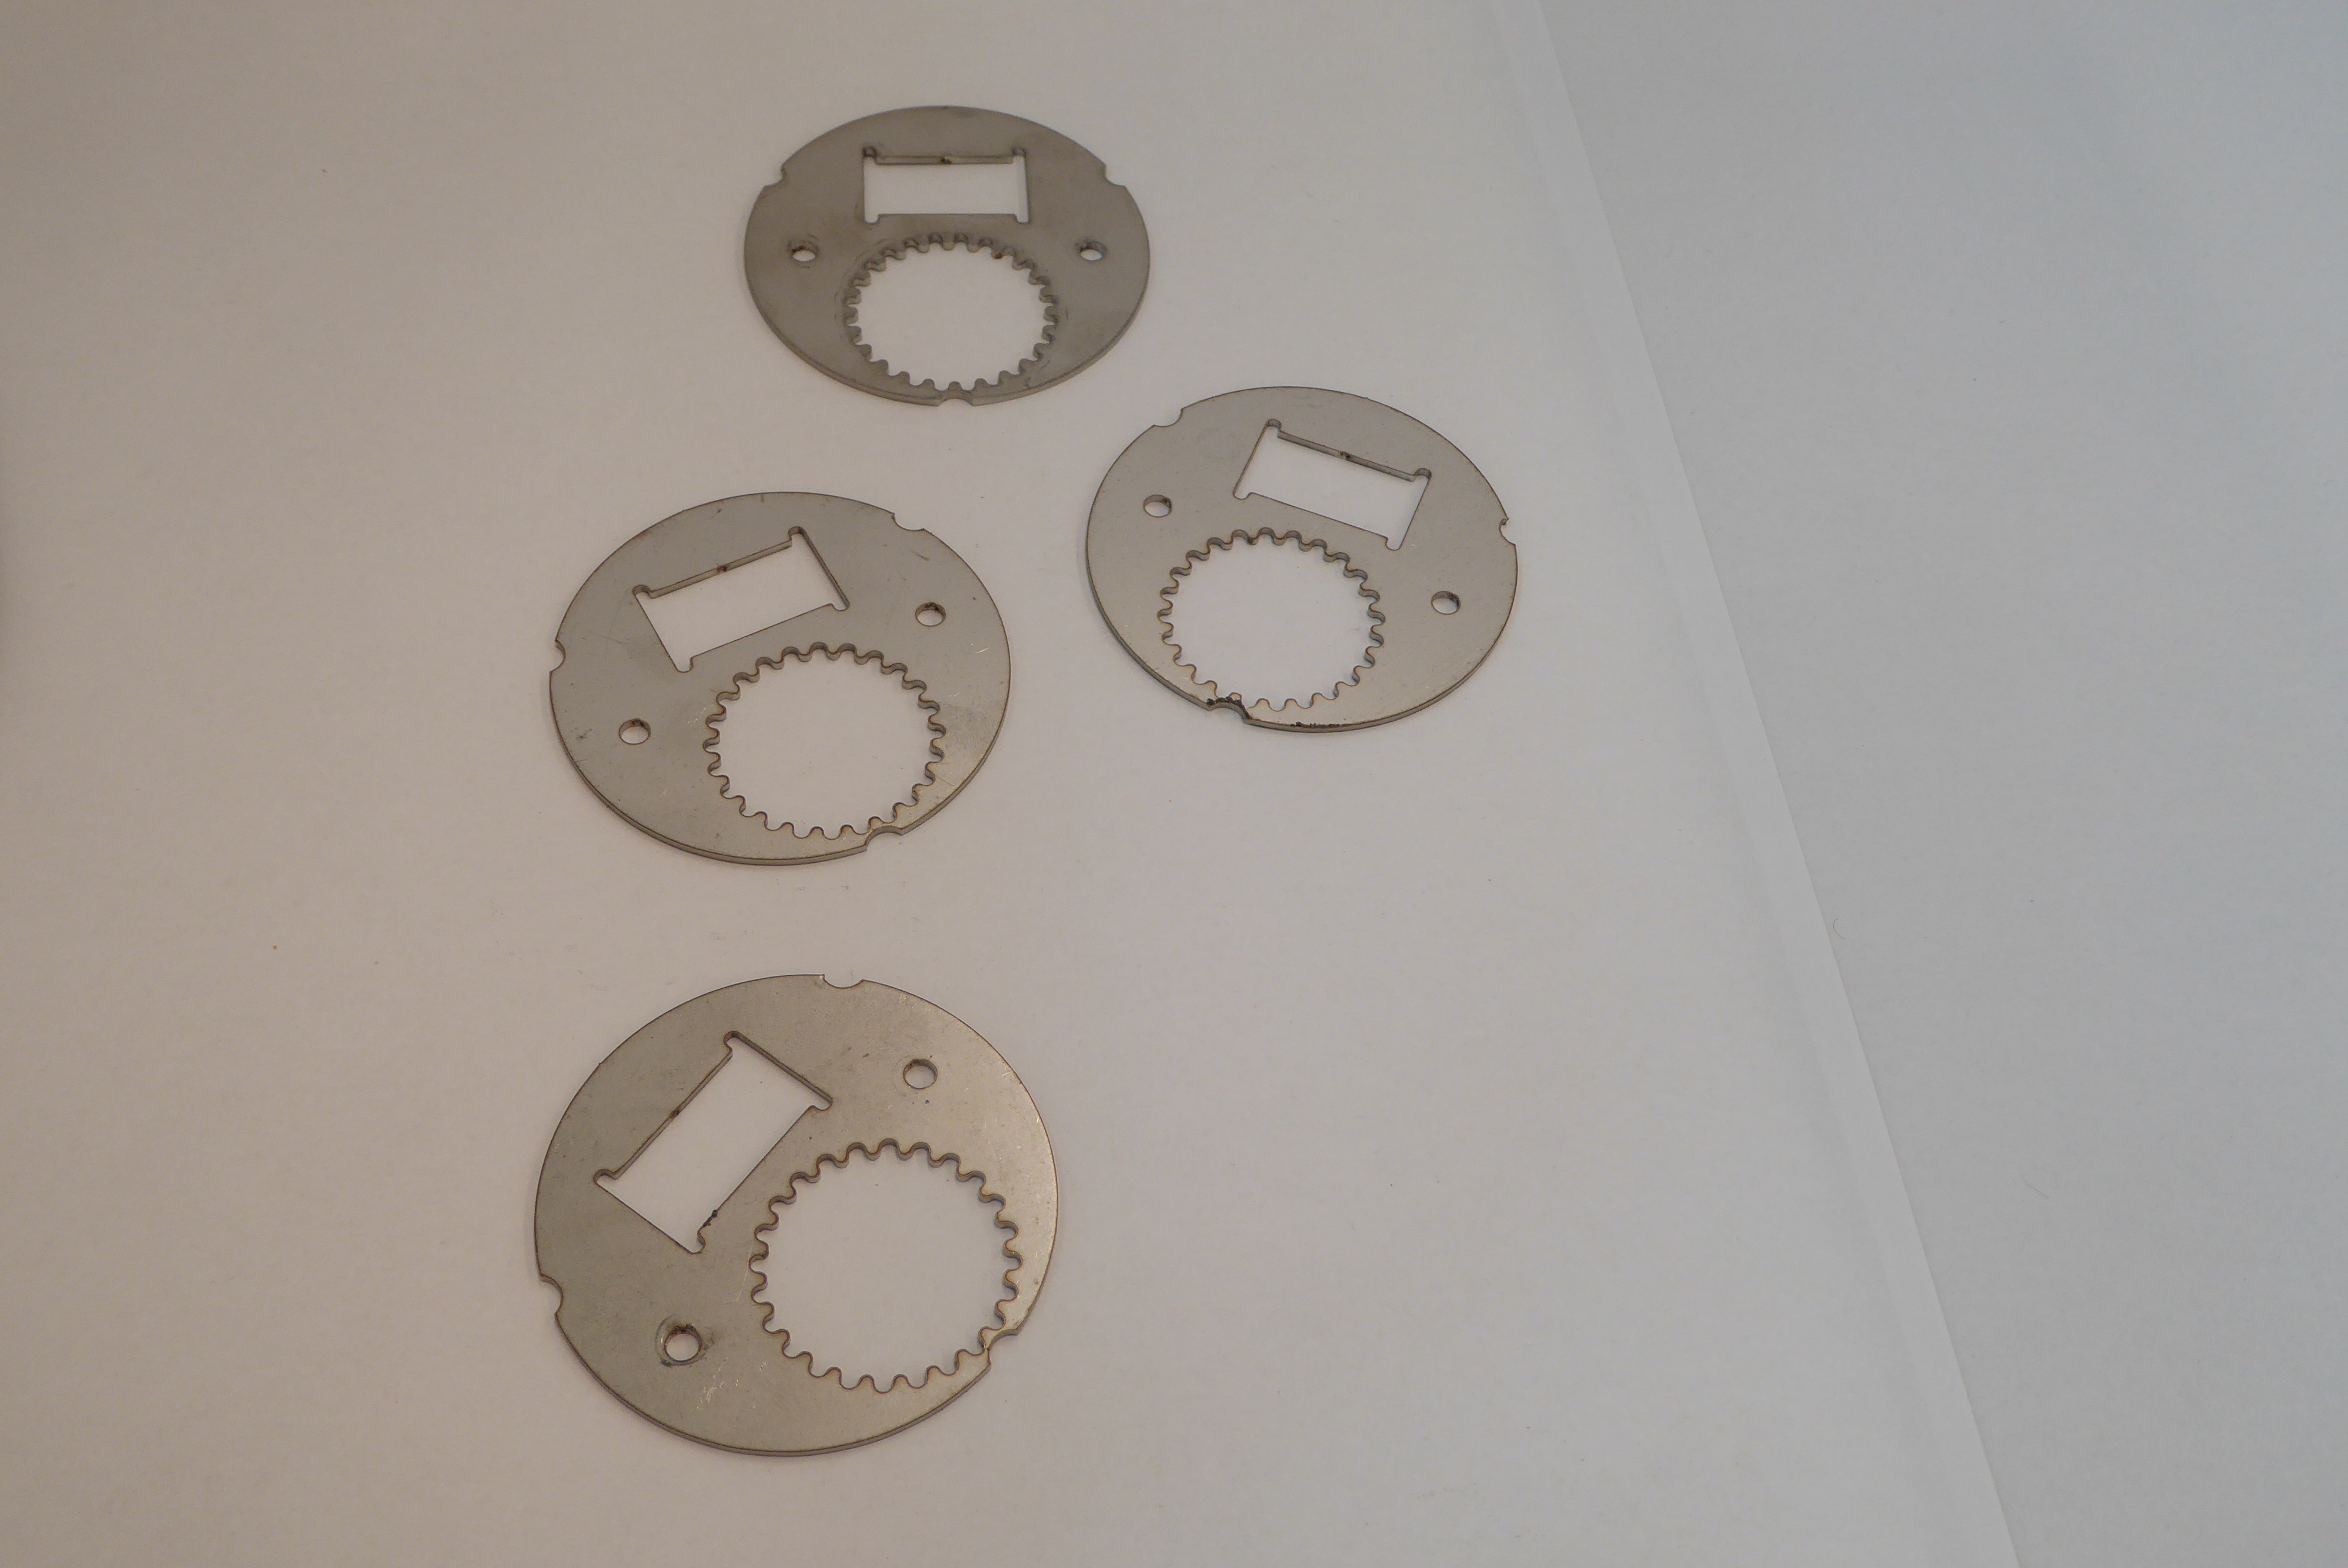
Label: Bottle Opener - Inlay